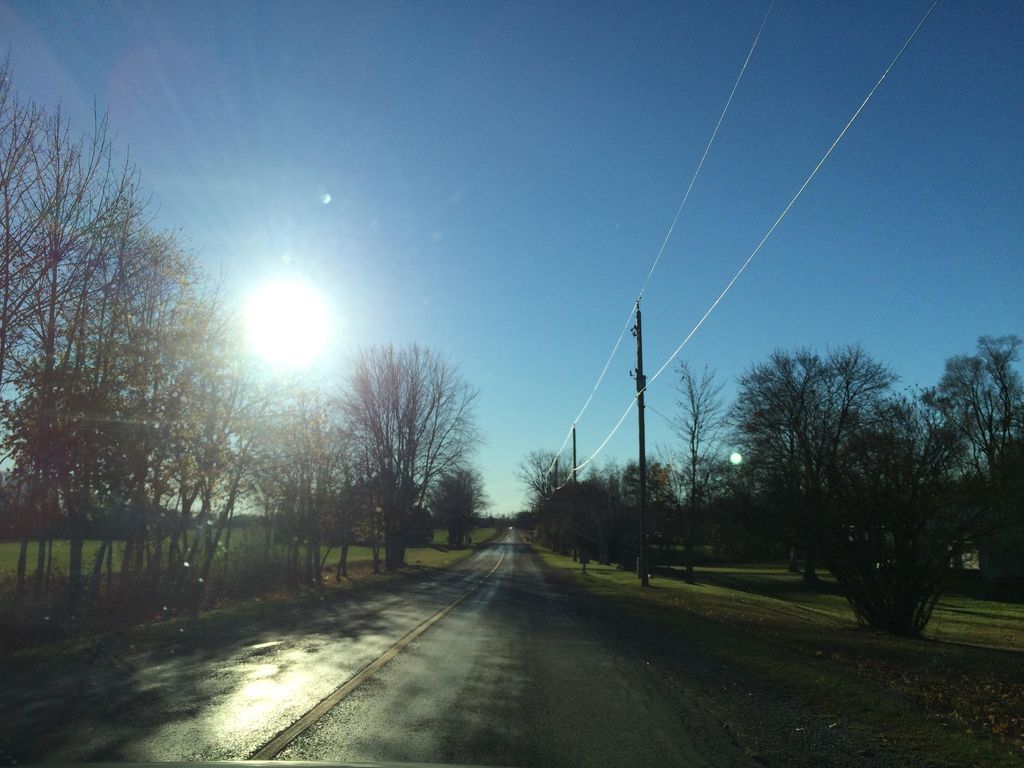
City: kitchener-waterloo